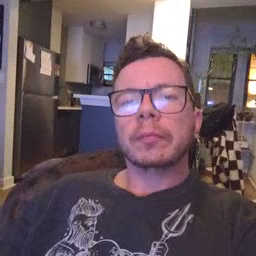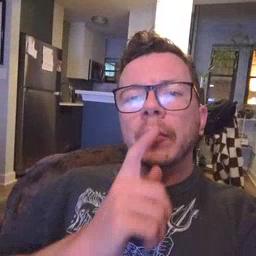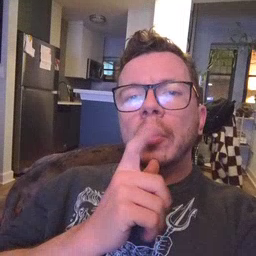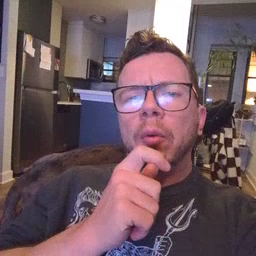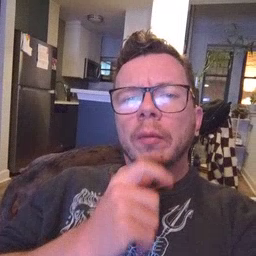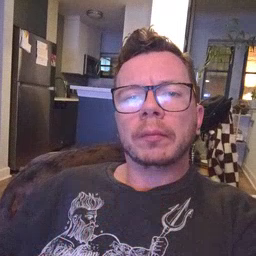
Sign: who